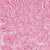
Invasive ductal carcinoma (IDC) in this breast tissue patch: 0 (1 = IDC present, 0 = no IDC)